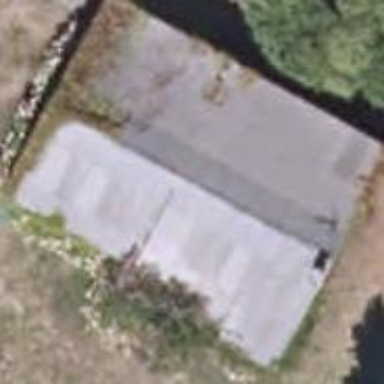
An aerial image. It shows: Simple house.